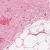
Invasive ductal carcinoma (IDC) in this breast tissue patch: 0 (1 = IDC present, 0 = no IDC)